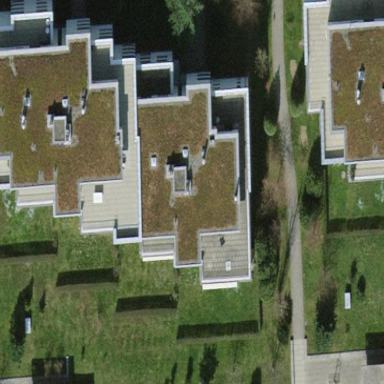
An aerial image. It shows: Apartment building with flat roof.